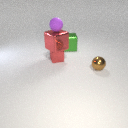
small purple rubber sphere above large red metal cube